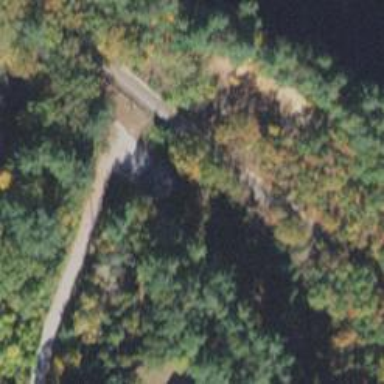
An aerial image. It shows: Asphalt path parallel to abandoned railway.